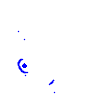
Particle: kaon